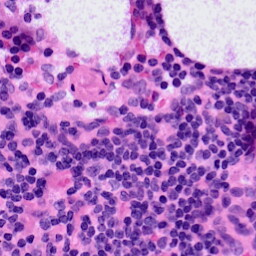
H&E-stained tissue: LymphNode